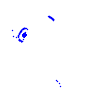
Particle: electron